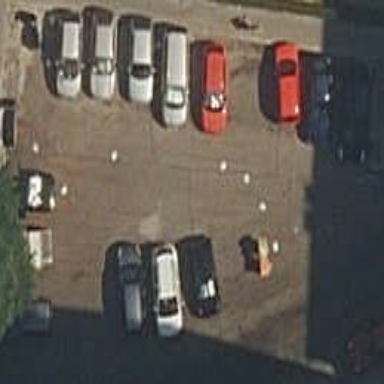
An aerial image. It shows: Parking space is available.